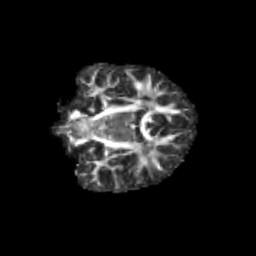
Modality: FA
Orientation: coronal
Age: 9
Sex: female
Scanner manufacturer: siemens
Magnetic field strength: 3 T
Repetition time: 3.8 s
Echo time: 0.07 s